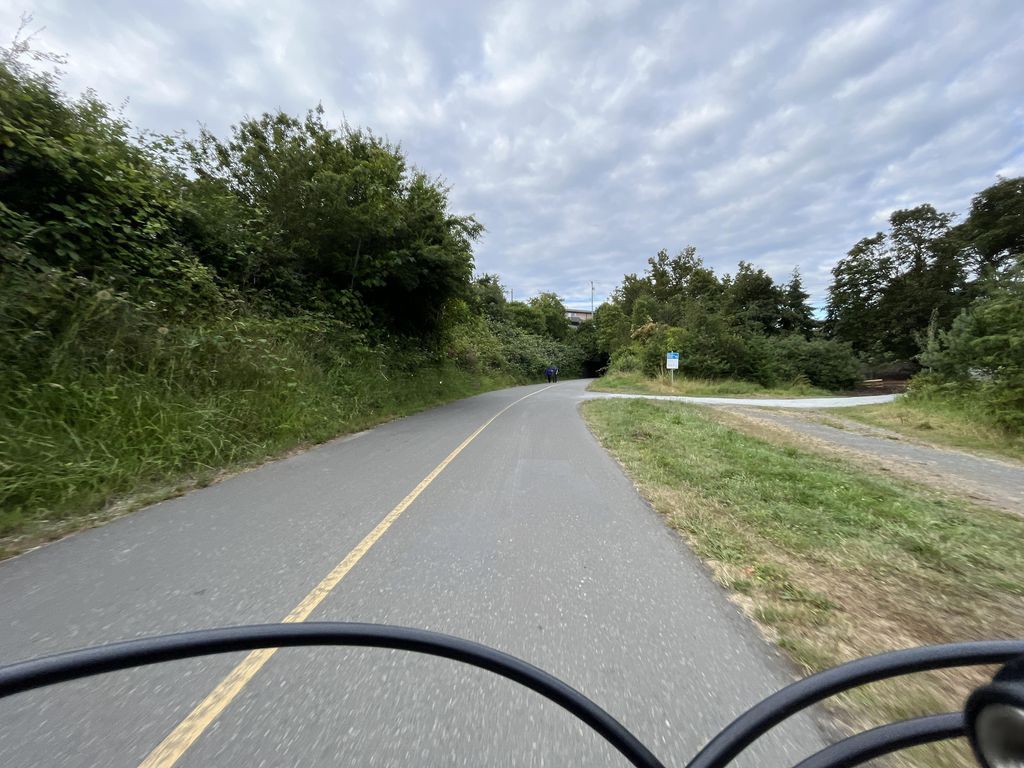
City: victoria